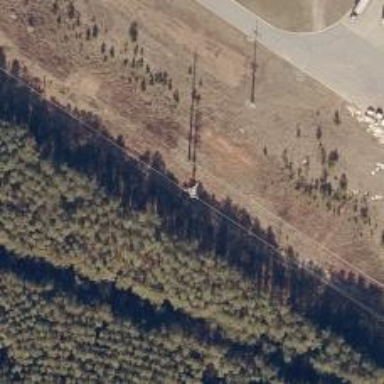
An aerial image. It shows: Power pole.